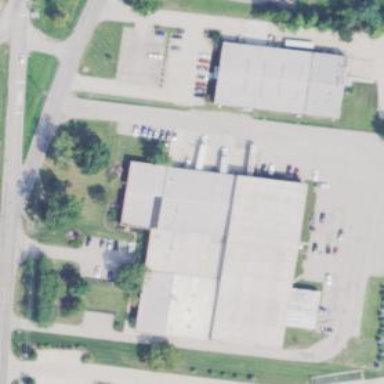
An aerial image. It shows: Industrial building.